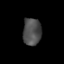
Tissue: lung
Cell type: T cells
Senescence score: 0.2282
Nuclear area (px): 489
Mean DAPI intensity: 77.875